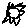
Label: sun